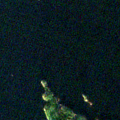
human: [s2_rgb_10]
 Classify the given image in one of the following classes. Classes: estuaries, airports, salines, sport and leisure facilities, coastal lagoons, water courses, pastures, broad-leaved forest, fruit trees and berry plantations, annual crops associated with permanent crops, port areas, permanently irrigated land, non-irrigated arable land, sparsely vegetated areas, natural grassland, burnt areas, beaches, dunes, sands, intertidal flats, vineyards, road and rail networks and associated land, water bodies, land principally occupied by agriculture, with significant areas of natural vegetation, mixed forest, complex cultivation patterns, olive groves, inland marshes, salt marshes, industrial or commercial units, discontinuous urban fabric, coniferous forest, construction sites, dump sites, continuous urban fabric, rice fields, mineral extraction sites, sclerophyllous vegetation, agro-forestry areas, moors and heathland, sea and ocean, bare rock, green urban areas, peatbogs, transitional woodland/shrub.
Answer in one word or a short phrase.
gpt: coniferous forest, mixed forest, water bodies